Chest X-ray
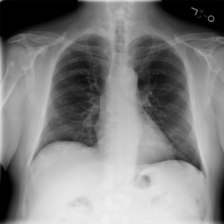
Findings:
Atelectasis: positive
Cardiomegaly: negative
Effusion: negative
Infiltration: negative
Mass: negative
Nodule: negative
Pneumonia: negative
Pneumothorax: negative
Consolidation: negative
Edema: negative
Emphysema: negative
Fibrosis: positive
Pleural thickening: negative
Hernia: negative